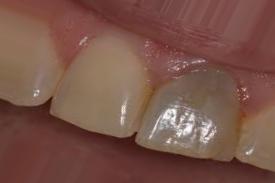
Condition: Tooth Discoloration